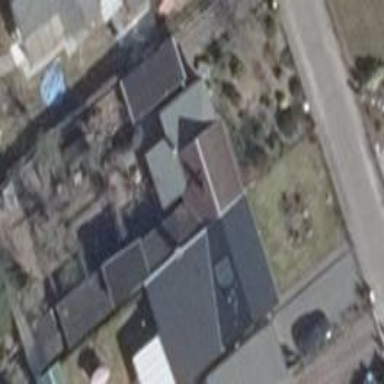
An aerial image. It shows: Semidetached house.